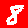
Digit: 8